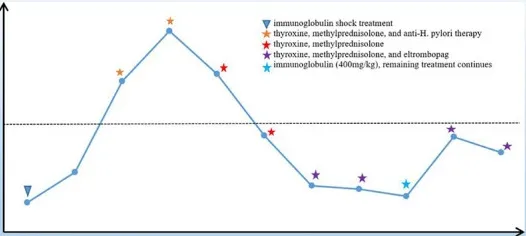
The graph shows the trend of the change in the platelet count of the boy in the case during the treatment period. In the graph above, the child's treatment is marked with an asterisk.
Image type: chart (chart)